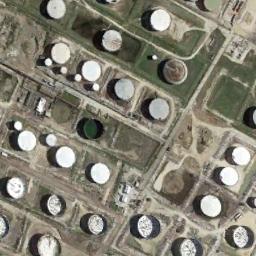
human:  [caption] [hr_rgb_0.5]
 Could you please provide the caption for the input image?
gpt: There are many storage tanks on the bare land next to the grass .

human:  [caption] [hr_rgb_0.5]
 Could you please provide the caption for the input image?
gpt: There is a green pool beside the storage tanks .

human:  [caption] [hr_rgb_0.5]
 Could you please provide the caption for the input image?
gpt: There are many different-sized storage tanks and many buildings in the factory, And there are large lawns in the factory .

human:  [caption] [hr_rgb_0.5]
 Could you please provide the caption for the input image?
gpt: The storage tanks are surrounded by grass .

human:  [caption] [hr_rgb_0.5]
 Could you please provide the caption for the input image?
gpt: There are some storage tanks arranged irregularly .